【题型】填空题　【知识点】平面几何　【难度】medium
如图, 在四边形 $ABCD$ 中, $\angle BCD = 90^\circ$, 对角线 $AC, BD$ 相交于点 $O$。若
\[ AB = AC = 5, BC = 6, \angle ADB = 2\angle CBD, \]
则 $AD$ 的长为\underline{\hspace{2cm}}。

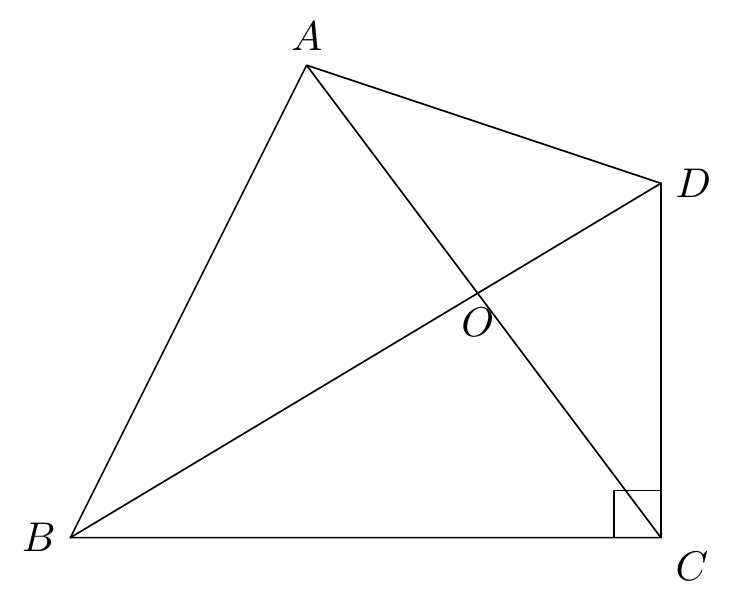
【解答】
解：过点 $A$ 作 $AH \perp BC$ 于点 $H$, 延长 $AD$, $BC$ 交于点 $E$,

$\because AB = AC = 5$, $BC = 6$,

$\therefore BH = HC = \frac{1}{2} BC = 3$,

$\therefore AH = \sqrt{AC^2 - CH^2} = \sqrt{25 - 9} = 4$,

$\because \angle ADB = \angle CBD + \angle CED$, $\angle ADB = 2\angle CBD$,

$\therefore \angle CBD = \angle CED$,

$\therefore DB = DE$,

$\because \angle BCD = 90^\circ$,

$\therefore DC \perp BE$,

$\therefore CE = BC = 6$,

$\therefore EH = CE + CH = 9$,

$\because DC \perp BE$, $AH \perp BC$,

$\therefore CD // AH$,

$\therefore \triangle ECD \sim \triangle EHA$,

$\therefore \frac{CD}{AH} = \frac{CE}{HE}$,

即 $\frac{CD}{4} = \frac{6}{9}$,

解得：$CD = \frac{8}{3}$,

$\therefore DE = \sqrt{CE^2 + CD^2} = \sqrt{36 + \frac{64}{9}} = \sqrt{\frac{388}{9}} = \frac{2\sqrt{97}}{3}$,

$\because CD // AH$,

$\therefore \frac{DE}{AD} = \frac{CE}{CH}$,

即 $\frac{\frac{2\sqrt{97}}{3}}{AD} = \frac{6}{3}$,

解得：$AD = \frac{\sqrt{97}}{3}$。

故答案为：$\frac{\sqrt{97}}{3}$。
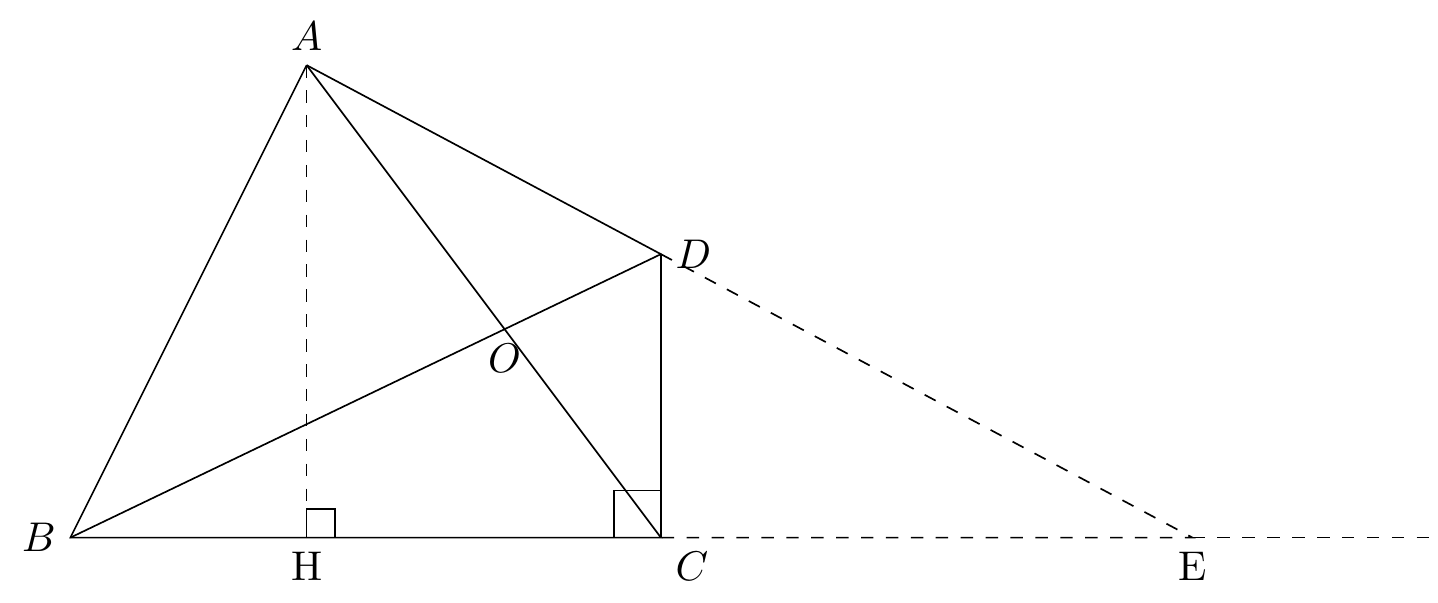